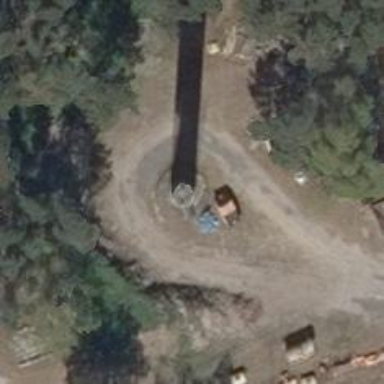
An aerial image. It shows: Communication tower.